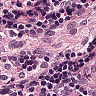
Metastatic tissue present: no